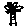
Label: tree